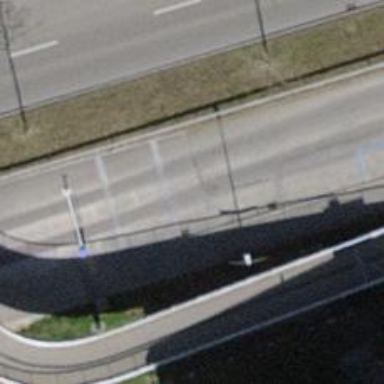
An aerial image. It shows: Lift gate barrier.